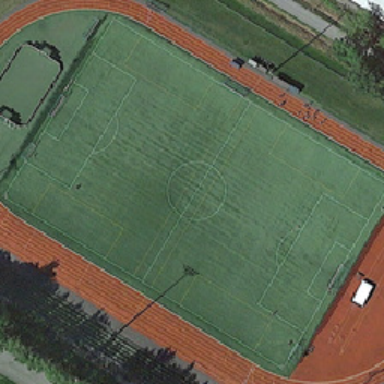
The green court and the red court are near the playground .